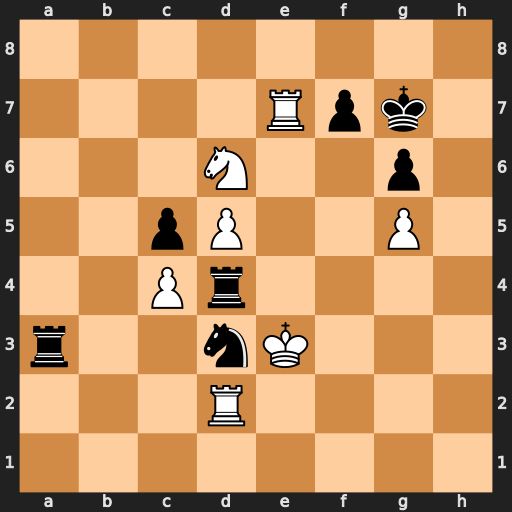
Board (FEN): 8/4Rpk1/3N2p1/2pP2P1/2Pr4/r2nK3/3R4/8
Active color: w
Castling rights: -
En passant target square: -
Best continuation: Nb5 Nb2+ Nxa3